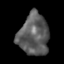
Tissue: skin
Cell type: Epithelial cells
Senescence score: 0.1988
Nuclear area (px): 1218
Mean DAPI intensity: 93.183